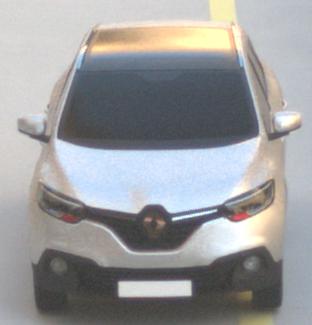
Make: Renault
Model: Kadjar ENERGY TCe 130
Detailed model: Kadjar
Model produced from: 2015/05
Model produced until: 2018/08
Doors: 5
Color: white
Road condition: dry road
Daytime: morning or afternoon
Contrast: low contrast